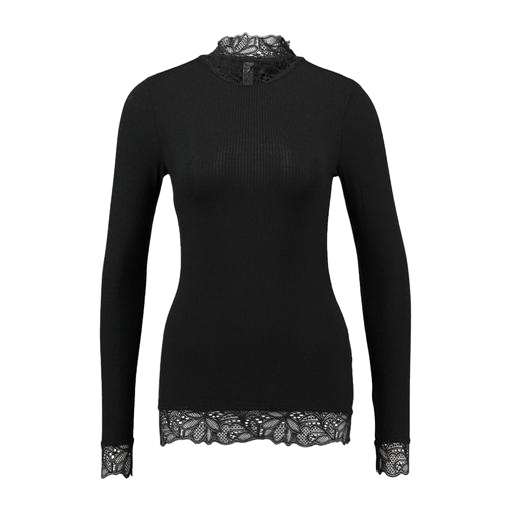
vero moda black high neck blouse, black long-sleeved top, black long-sleeved lace top, white background